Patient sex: M
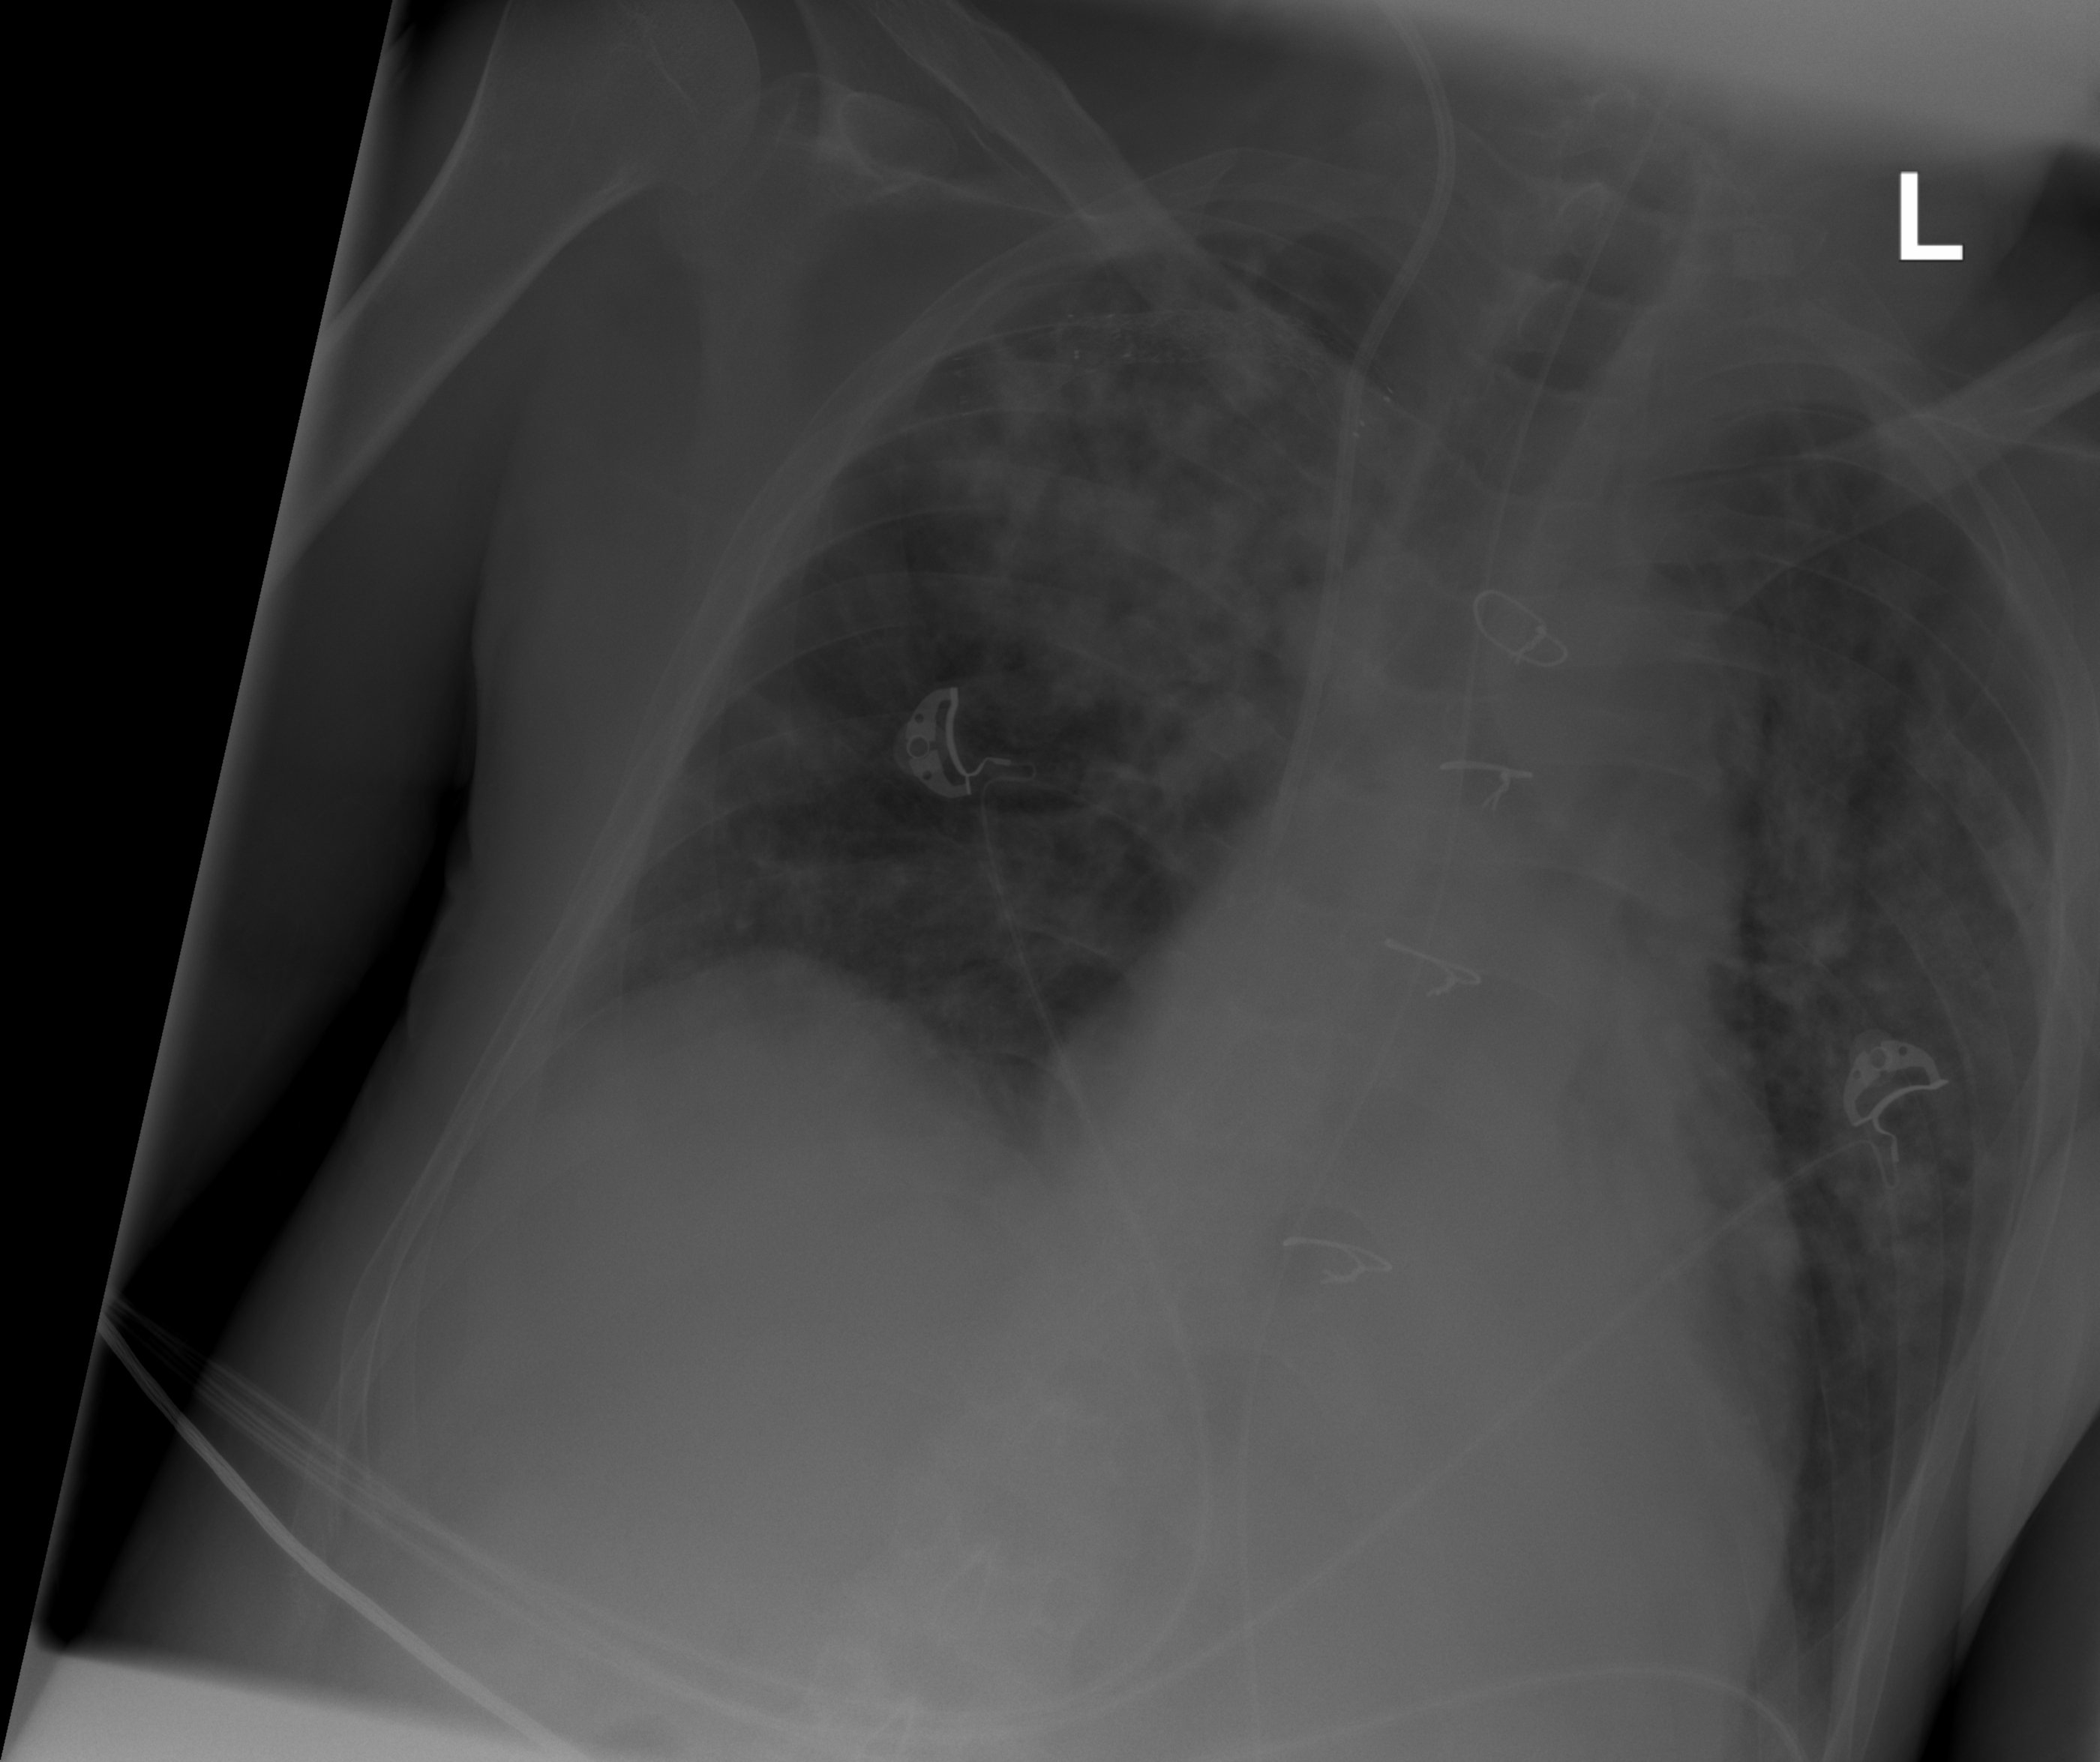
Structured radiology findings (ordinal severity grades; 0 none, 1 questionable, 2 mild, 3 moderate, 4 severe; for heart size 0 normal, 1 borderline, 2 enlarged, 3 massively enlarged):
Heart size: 2
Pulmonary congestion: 0
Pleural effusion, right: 2
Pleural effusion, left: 0
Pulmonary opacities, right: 3
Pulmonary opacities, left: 2
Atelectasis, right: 2
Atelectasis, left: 0